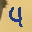
Label: 4